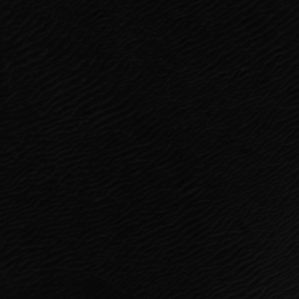
Label: frost